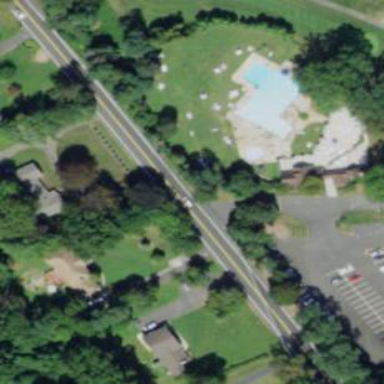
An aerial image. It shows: Outdoor swimming pool which is inground. This leisure land feature provides refreshing space for relaxation.